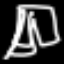
Label: pants